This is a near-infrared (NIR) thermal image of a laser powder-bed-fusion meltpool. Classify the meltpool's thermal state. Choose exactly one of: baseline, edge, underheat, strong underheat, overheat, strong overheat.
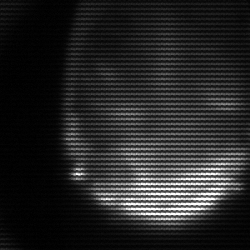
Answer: edge